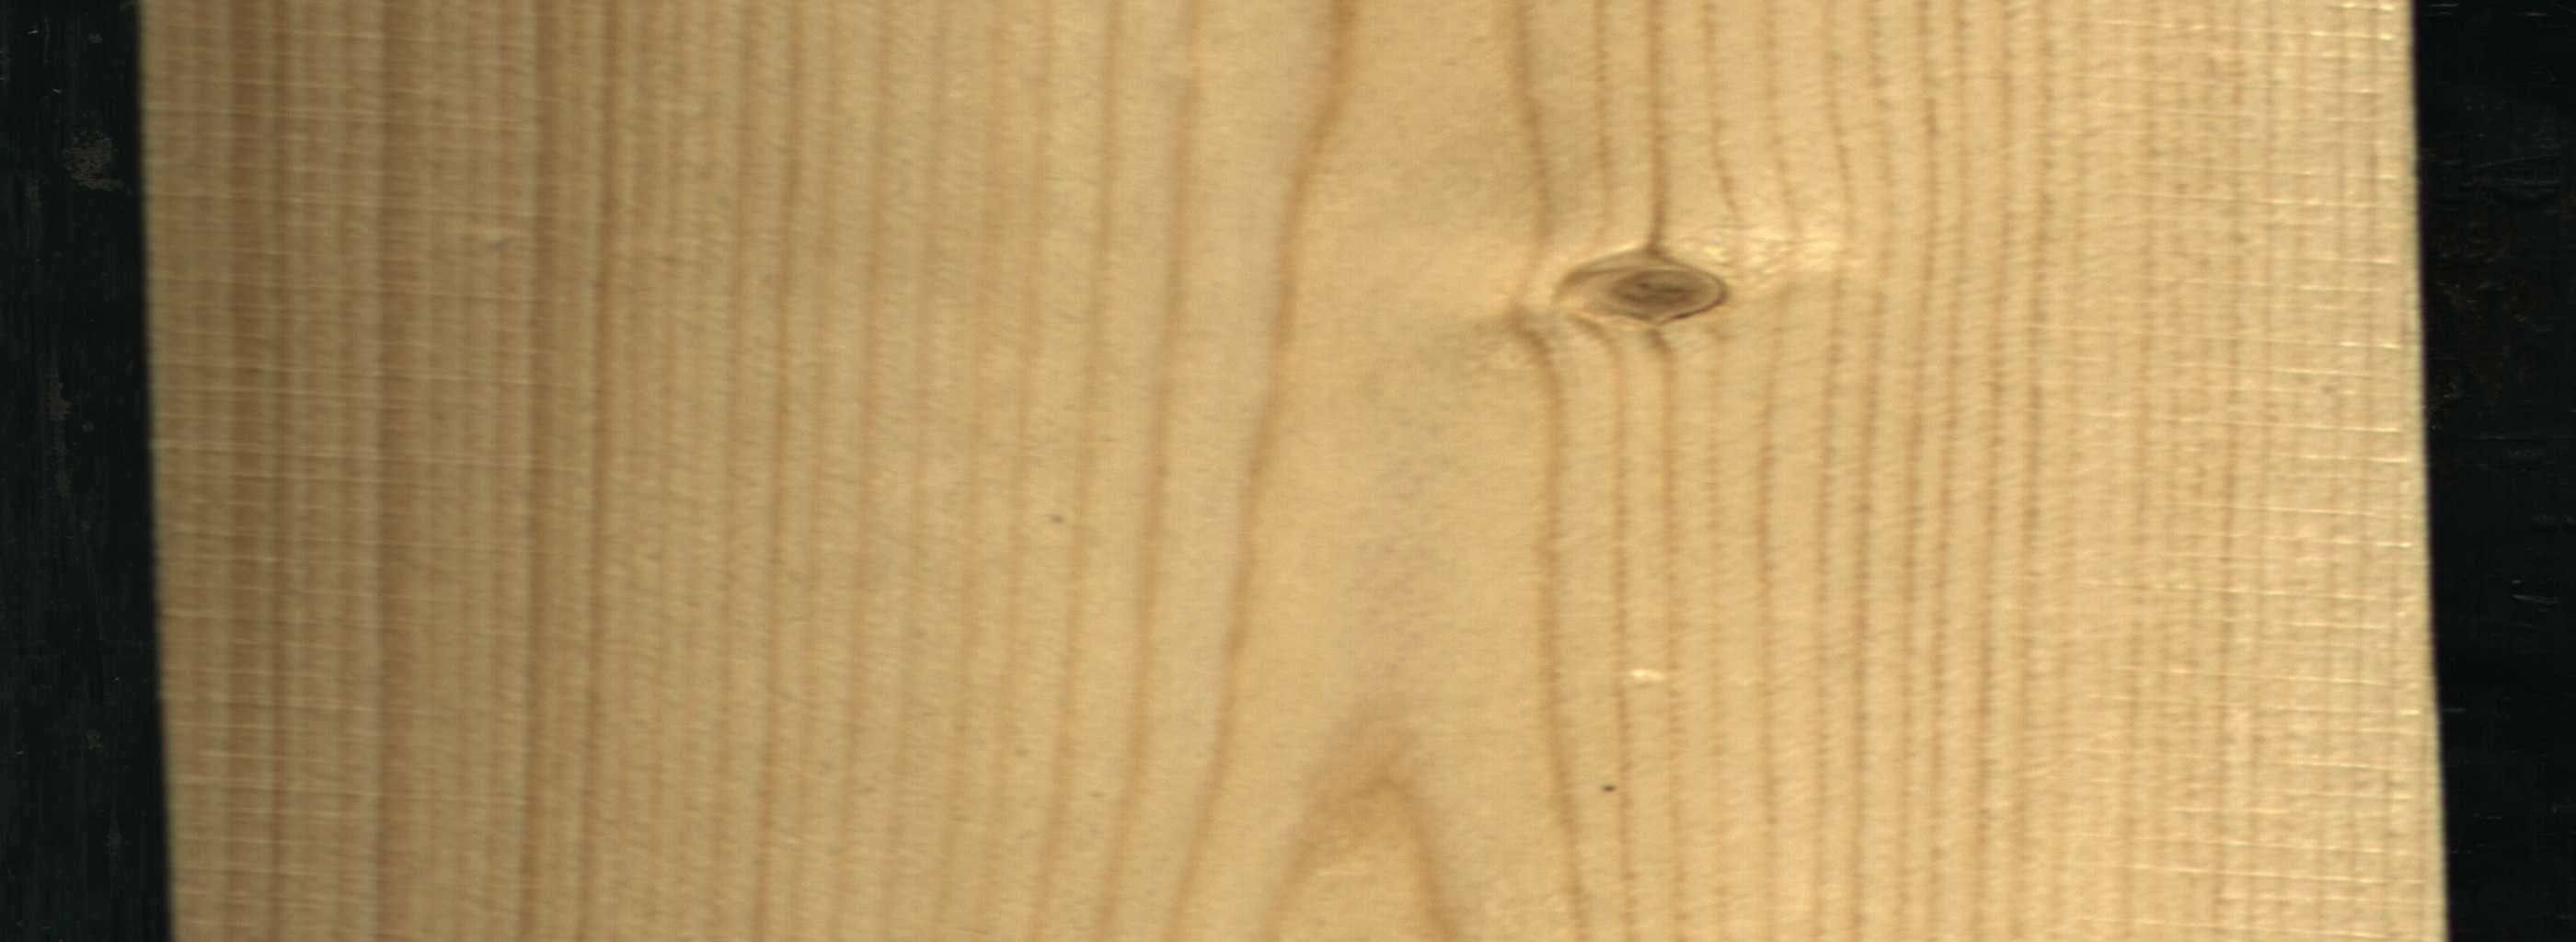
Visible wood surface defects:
Live_Knot